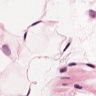
Metastatic tissue present: no